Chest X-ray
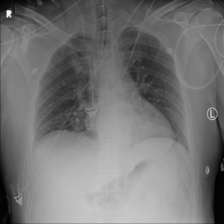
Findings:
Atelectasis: negative
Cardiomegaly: negative
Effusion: negative
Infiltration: negative
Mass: negative
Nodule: negative
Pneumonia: negative
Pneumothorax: negative
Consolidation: negative
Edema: negative
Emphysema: negative
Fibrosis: negative
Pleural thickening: negative
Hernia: negative